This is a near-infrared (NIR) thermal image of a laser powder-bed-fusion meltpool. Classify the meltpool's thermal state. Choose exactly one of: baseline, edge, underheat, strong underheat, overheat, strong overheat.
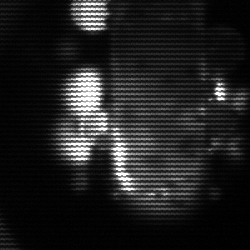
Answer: strong underheat